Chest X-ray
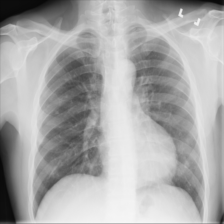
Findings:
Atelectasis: negative
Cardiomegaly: negative
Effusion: negative
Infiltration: negative
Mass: negative
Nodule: positive
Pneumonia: negative
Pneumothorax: negative
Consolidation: negative
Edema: negative
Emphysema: negative
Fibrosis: negative
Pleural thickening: negative
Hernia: negative